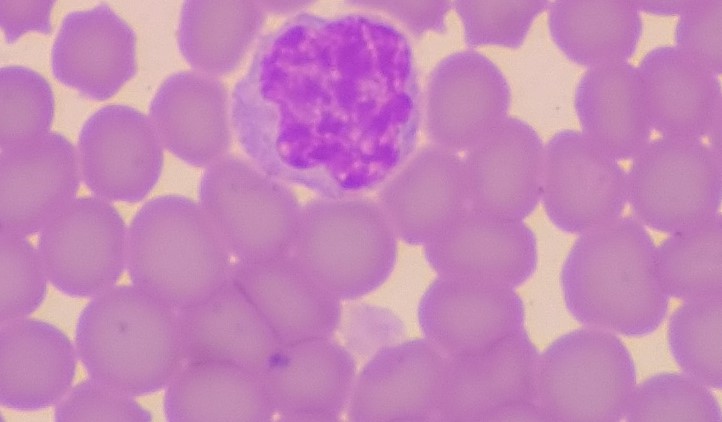
White blood cell type: Lymphocyte